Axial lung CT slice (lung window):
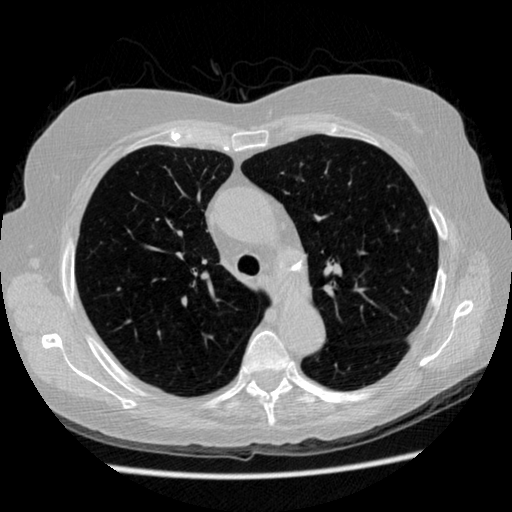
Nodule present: no